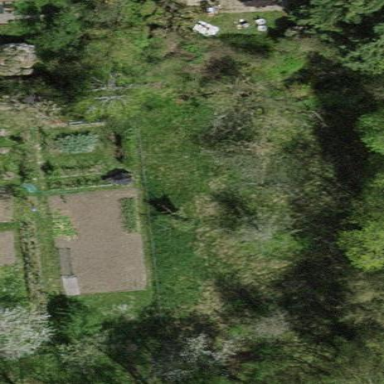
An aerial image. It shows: Garden enclosed by fence.